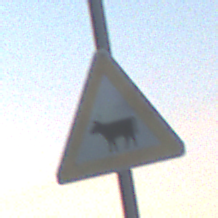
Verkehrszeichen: ViehtriebRechts
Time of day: SunriseSunset
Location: Outdoor (Nature)
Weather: Clear
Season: NotSpecified
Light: Natural